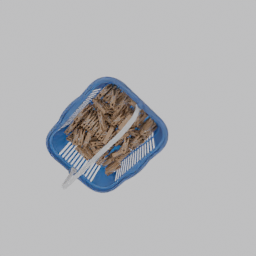
Label: tools